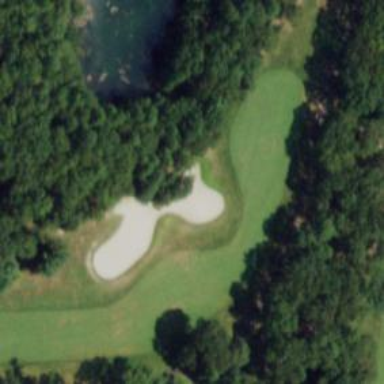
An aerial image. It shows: Sand bunker on golf course.